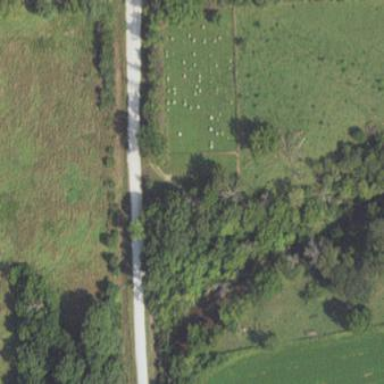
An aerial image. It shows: Cemetery.